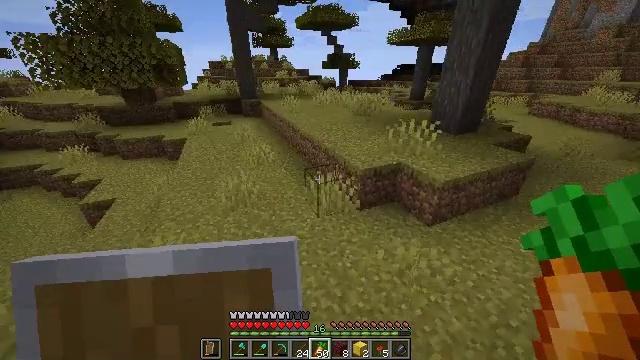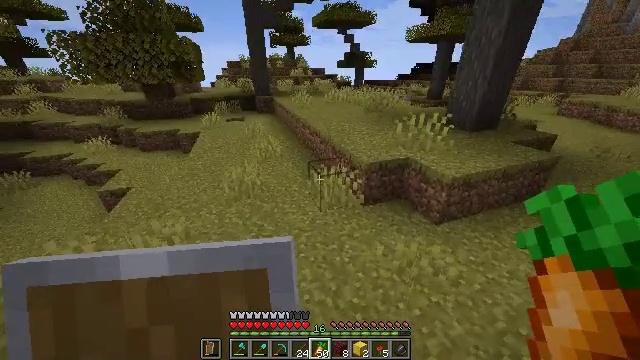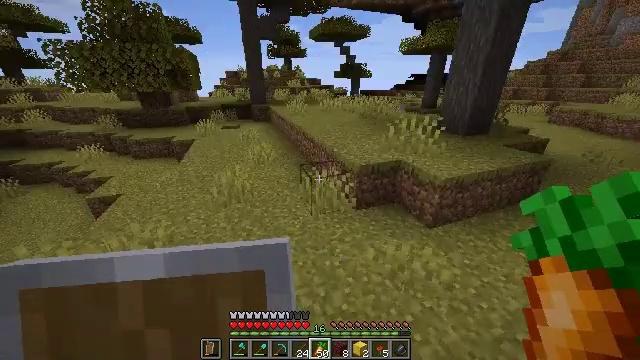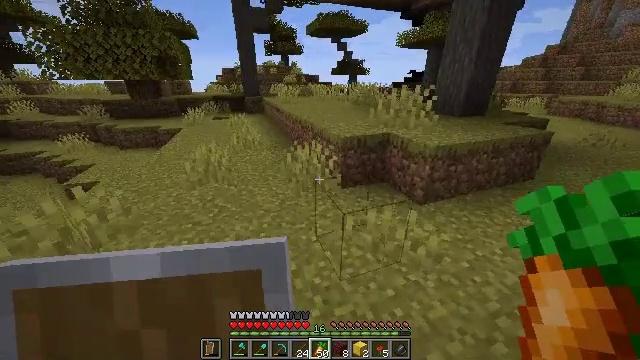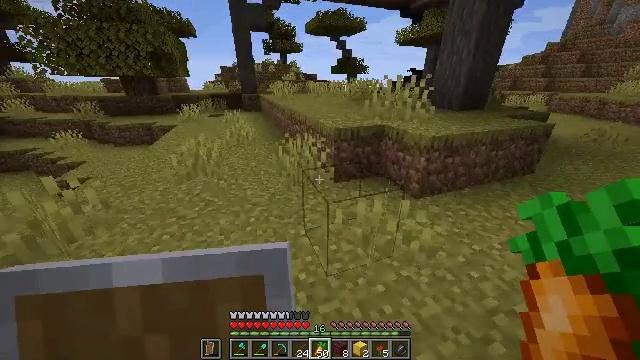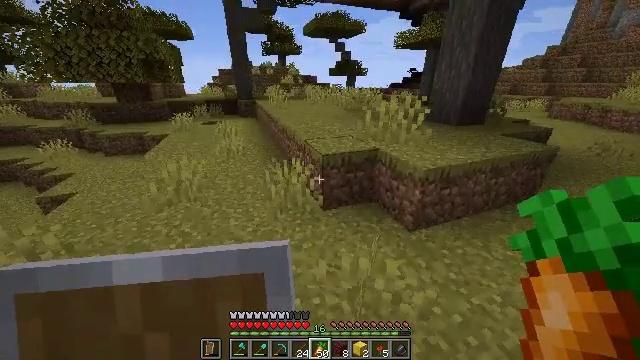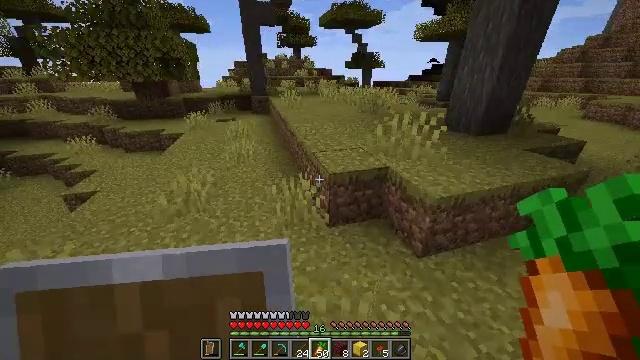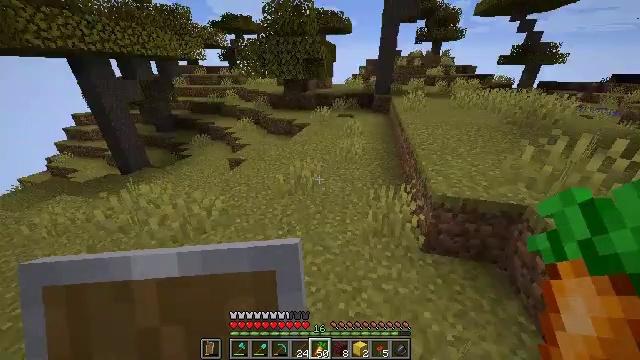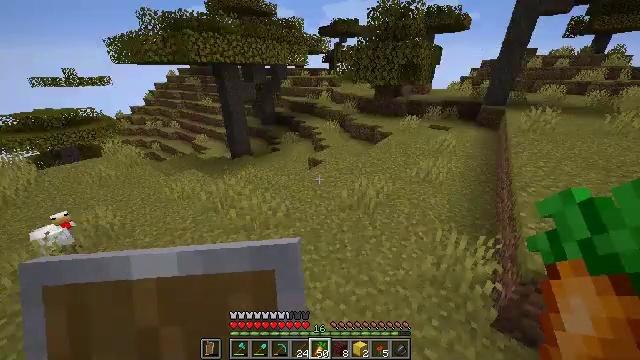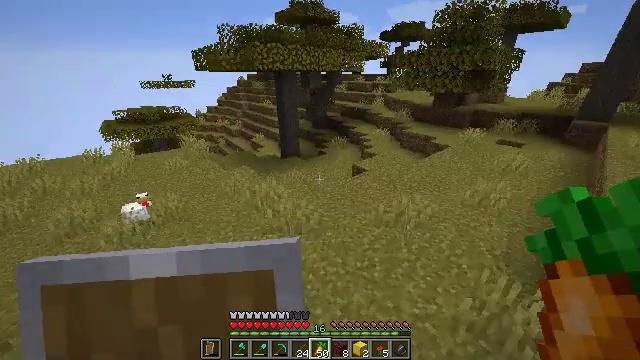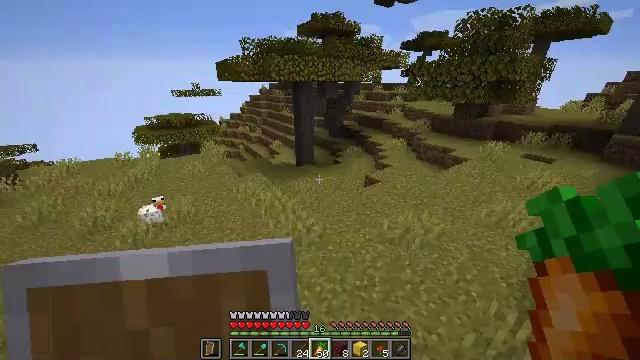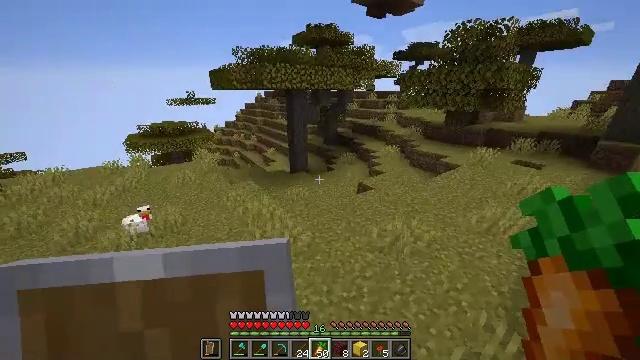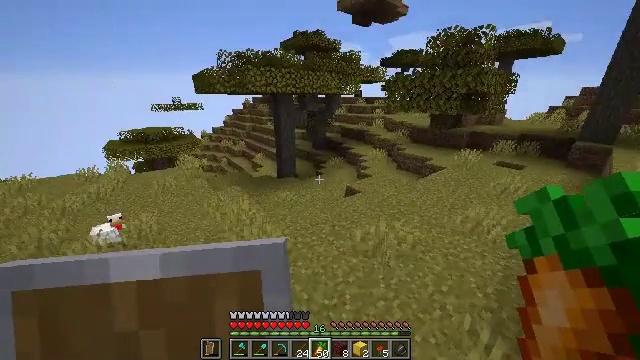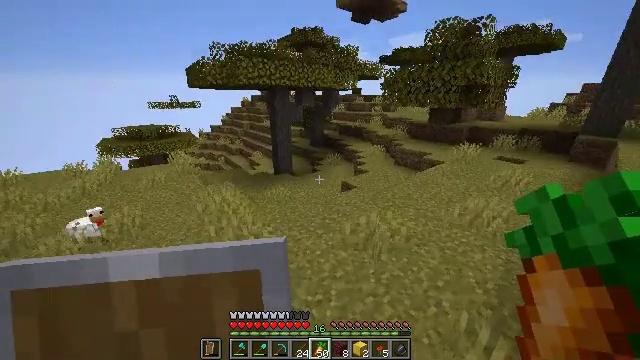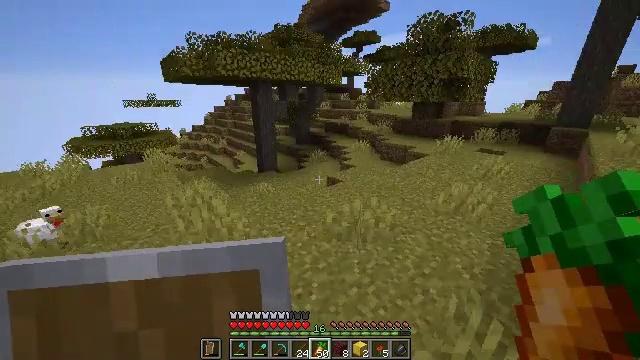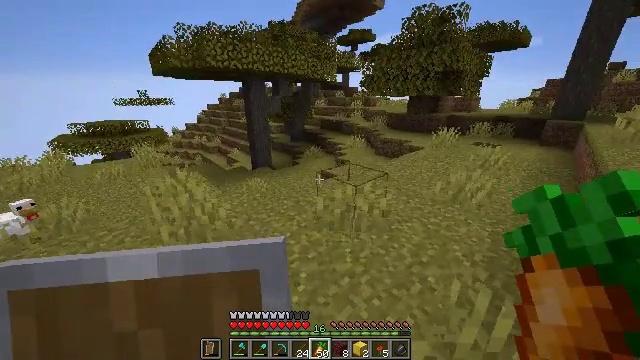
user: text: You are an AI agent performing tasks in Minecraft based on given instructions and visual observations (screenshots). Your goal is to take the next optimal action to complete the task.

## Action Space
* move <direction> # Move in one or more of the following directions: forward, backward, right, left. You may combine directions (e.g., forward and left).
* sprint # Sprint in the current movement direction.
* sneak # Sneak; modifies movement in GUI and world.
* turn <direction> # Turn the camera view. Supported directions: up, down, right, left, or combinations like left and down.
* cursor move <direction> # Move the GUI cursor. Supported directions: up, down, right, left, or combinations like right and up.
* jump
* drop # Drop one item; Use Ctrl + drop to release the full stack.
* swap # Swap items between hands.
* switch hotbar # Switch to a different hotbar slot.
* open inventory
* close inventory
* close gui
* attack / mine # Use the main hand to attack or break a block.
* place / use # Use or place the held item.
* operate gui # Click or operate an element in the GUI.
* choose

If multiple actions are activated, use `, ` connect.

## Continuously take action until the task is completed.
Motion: motion action
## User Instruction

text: Remove a carrot from the inventory.
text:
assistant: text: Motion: move forward, sprint, turn left, jump
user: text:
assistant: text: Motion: move forward, sprint, turn up, jump
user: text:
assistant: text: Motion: move forward, sprint, jump
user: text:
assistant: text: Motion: move forward, sprint, jump
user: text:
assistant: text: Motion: move forward, sprint, jump
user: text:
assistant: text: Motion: move forward, sprint, turn left and down, jump
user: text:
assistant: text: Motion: move forward, sprint, turn left, jump
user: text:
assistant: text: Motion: move forward, sprint, turn left, jump
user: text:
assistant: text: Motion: move forward, sprint, turn left, jump
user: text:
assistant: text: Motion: move forward, sprint, turn left and up, jump
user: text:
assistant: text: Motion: move forward, sprint, turn right and up, jump
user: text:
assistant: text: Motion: move forward, sprint, turn right and up, jump
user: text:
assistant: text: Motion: move forward, sprint, jump
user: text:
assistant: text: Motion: move forward, sprint, turn right, jump
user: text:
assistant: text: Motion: move forward, sprint, turn right, jump
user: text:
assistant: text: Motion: move forward, sprint, turn right, jump
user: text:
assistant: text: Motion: move forward, sprint, turn right and up, jump
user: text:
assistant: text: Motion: move forward, sprint, turn right and up, jump
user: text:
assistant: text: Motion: move forward, sprint, jump
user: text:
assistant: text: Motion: move forward, sprint, jump
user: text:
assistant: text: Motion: move forward, sprint, jump
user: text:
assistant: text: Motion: move forward, sprint, jump
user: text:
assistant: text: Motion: move forward, sprint, jump
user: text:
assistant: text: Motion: move forward, sprint, turn left, jump
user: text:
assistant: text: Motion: move forward, sprint, turn left, jump
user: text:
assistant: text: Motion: move forward, sprint, turn left and down, jump
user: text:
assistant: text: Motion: move forward, sprint, turn left, jump
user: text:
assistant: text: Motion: move forward, sprint, jump
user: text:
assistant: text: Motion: move forward, sprint, jump
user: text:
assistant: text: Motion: move forward, sprint, jump